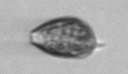
Label: Prorocentrum_triestinum